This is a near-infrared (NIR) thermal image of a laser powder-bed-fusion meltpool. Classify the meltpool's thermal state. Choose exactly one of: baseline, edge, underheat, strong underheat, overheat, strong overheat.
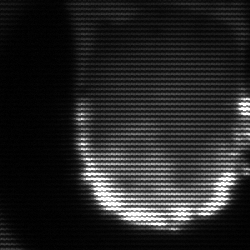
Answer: baseline